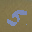
Label: 5